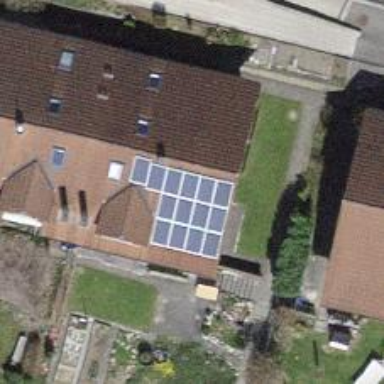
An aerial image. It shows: Solar power generator with photovoltaic panels.